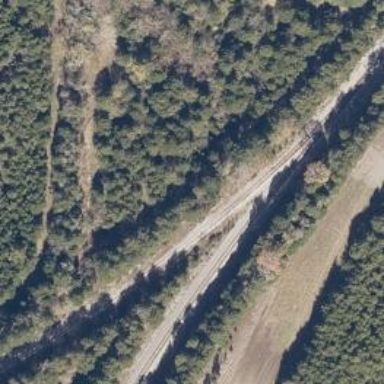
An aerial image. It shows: Railway track.